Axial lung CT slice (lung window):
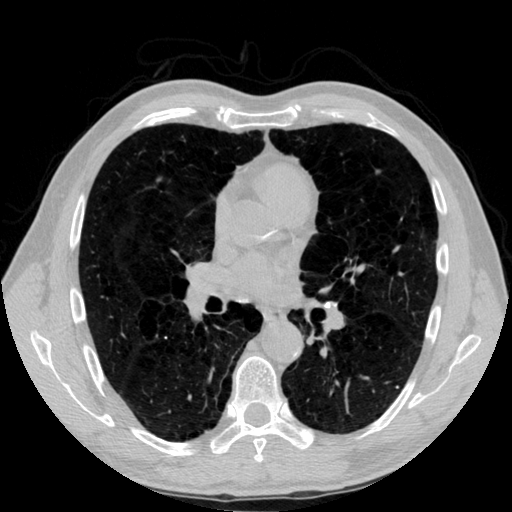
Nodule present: no